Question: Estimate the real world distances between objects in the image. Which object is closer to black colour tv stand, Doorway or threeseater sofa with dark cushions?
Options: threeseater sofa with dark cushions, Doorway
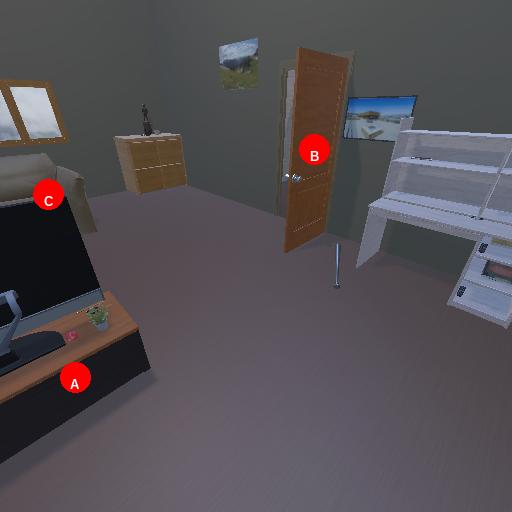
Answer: threeseater sofa with dark cushions